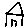
Label: house